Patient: sex F, age 60
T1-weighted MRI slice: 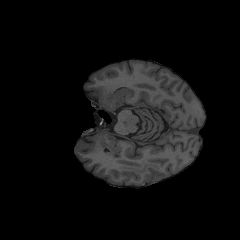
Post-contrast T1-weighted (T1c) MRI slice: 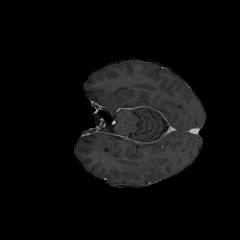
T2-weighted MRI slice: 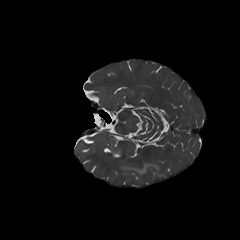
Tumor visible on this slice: yes
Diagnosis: Glioblastoma, IDH-wildtype
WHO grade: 4